Aerial crown-view tile of a tropical tree (Barro Colorado Island, Panama), acquired 20240716:
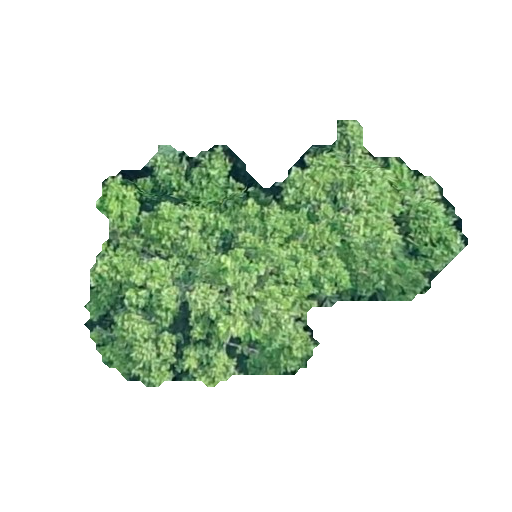
Species: Poulsenia armata
GBIF accepted scientific name: Poulsenia armata
Crown area: 101.669 m²